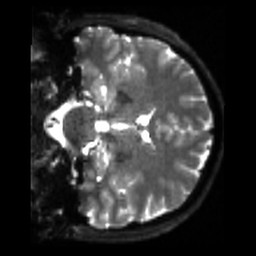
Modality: sbref
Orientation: coronal
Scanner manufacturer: siemens
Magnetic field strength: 3 T
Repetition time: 4 s
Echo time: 0.0594 s